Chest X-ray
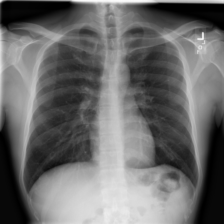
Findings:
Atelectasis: negative
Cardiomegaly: negative
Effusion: negative
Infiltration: negative
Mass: negative
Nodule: negative
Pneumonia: negative
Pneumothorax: negative
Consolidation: negative
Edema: negative
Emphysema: negative
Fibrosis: negative
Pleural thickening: negative
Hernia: negative